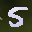
Label: 5